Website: macys
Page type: billing-address
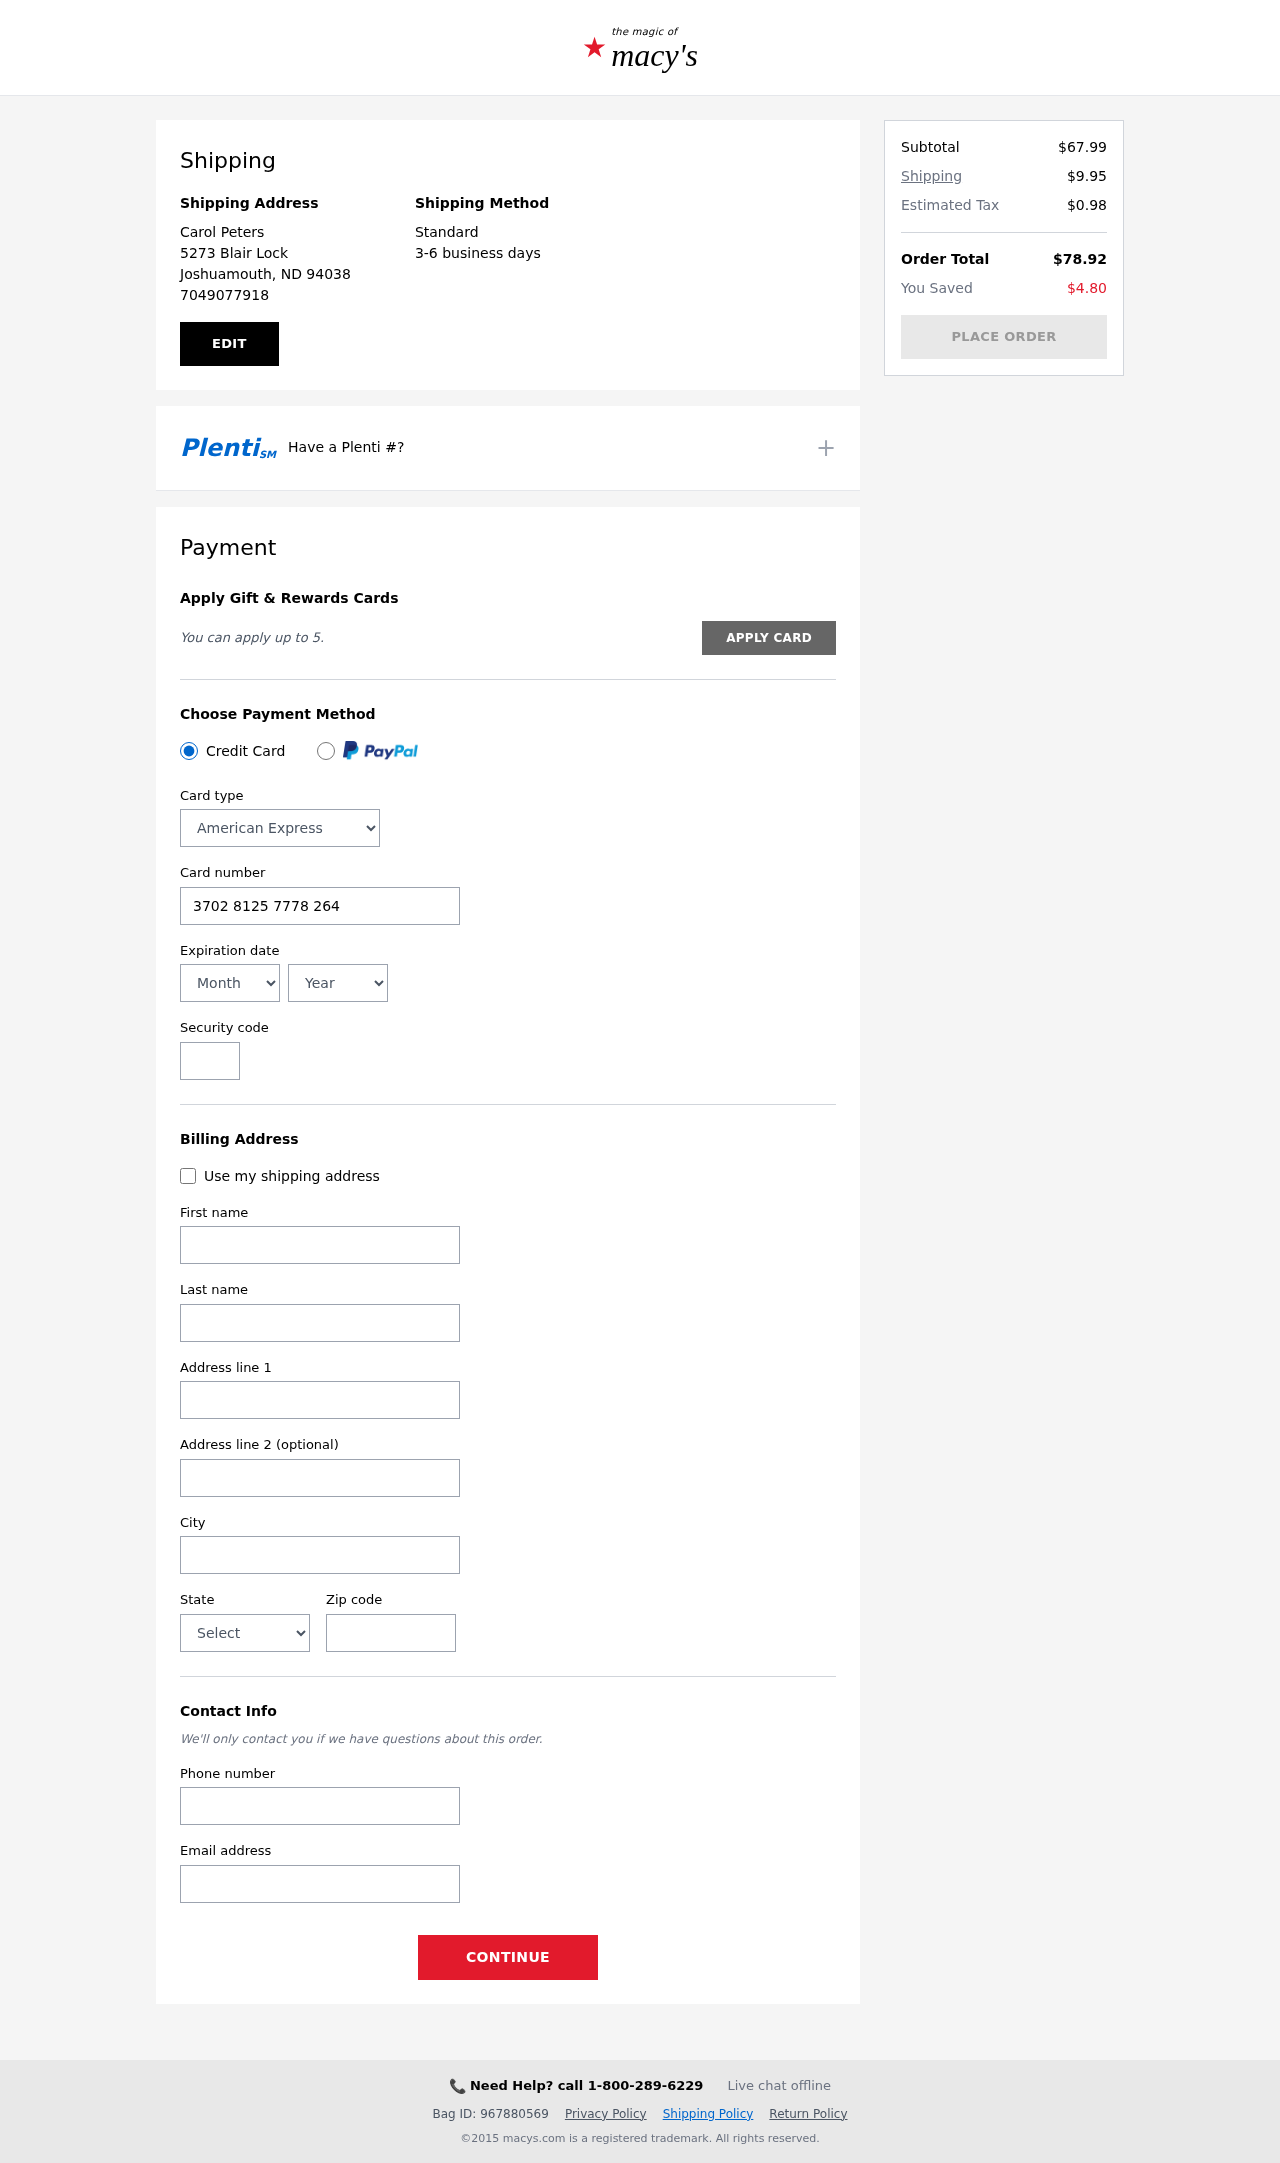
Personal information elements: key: PII_CARD_CVV
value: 9821
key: PII_CARD_EXPIRY_MONTH
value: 12
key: PII_CARD_EXPIRY_YEAR
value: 30
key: PII_CARD_NUMBER
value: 3702 8125 7778 264
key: PII_CARD_TYPE
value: American Express
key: PII_CITY
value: Joshuamouth
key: PII_CITY_STATE_ZIP
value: Joshuamouth, ND 94038
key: PII_EMAIL
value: cpeters@gmail.com
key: PII_FIRSTNAME
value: Carol
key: PII_FULLNAME
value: Carol Peters
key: PII_LASTNAME
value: Peters
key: PII_PHONE
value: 7049077918
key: PII_POSTCODE
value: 94038
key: PII_STATE
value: North Dakota
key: PII_STREET
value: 5273 Blair Lock
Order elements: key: ORDER_SUBTOTAL
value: $67.99
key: ORDER_SHIPPING_COST
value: $9.95
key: ORDER_TAX
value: $0.98
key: ORDER_TOTAL
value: $78.92
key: ORDER_SAVINGS
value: $4.80